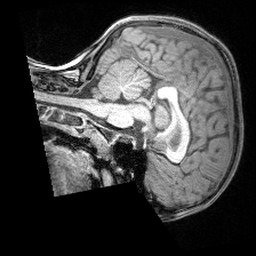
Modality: T1w
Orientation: sagittal
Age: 9
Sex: female
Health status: ill
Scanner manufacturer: siemens
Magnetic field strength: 3 T
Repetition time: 1.6 s
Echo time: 0.00179 s